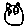
Label: cat